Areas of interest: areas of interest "Industrial Park"
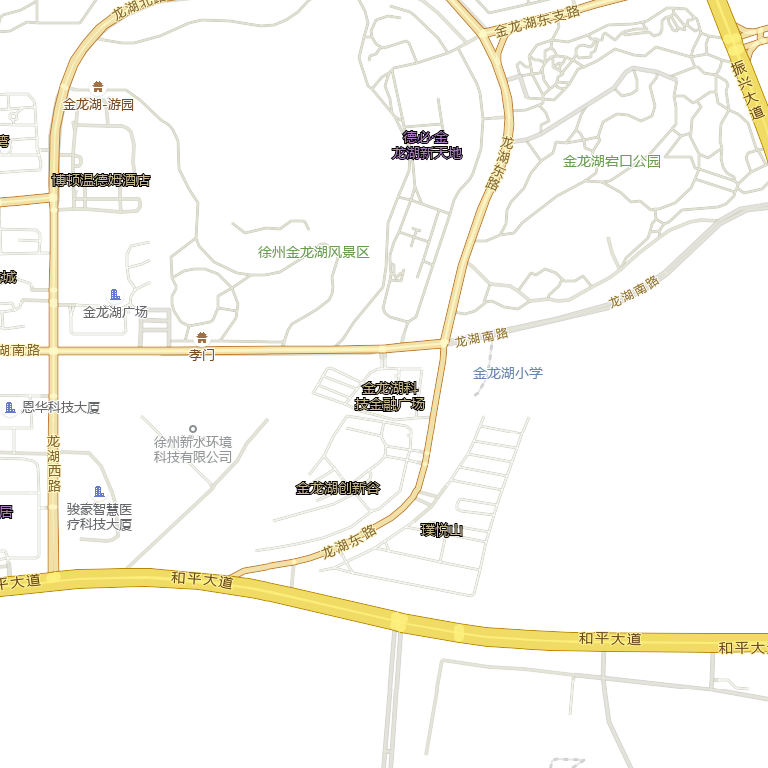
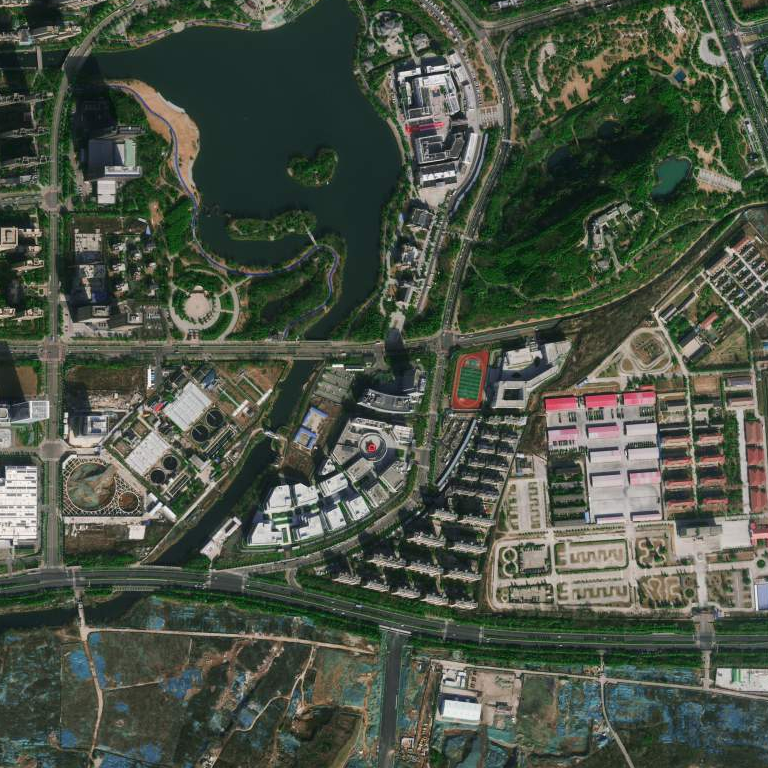